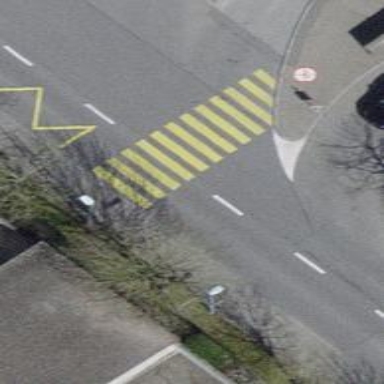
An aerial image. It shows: Footway with marked crossing. The surface is asphalt.